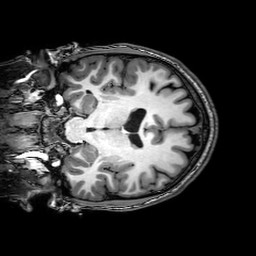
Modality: T1w
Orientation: coronal
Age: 23
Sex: male
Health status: healthy
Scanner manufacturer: philips
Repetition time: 0.008193 s
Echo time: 0.00375 s